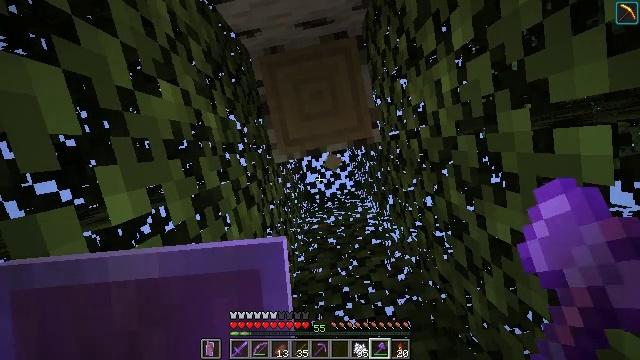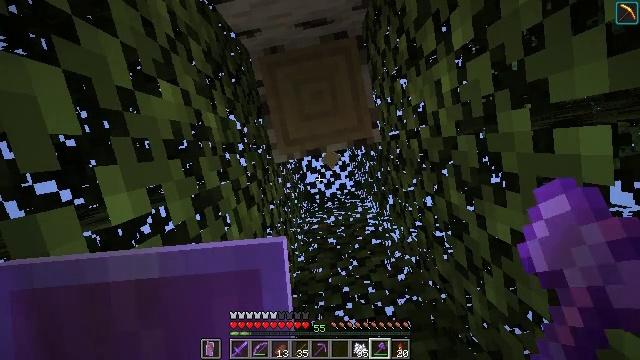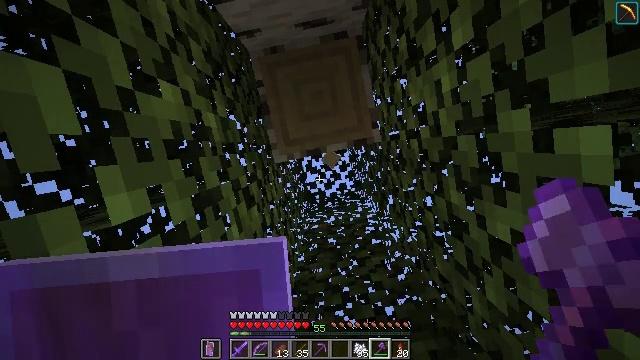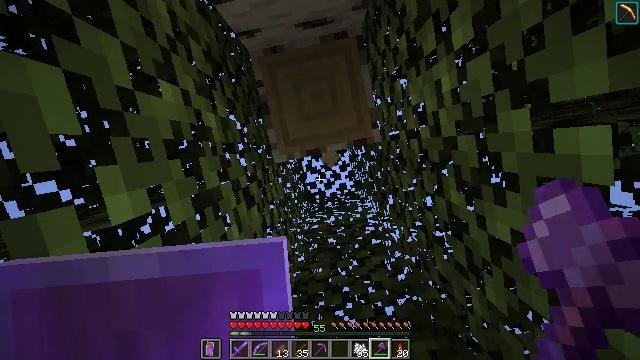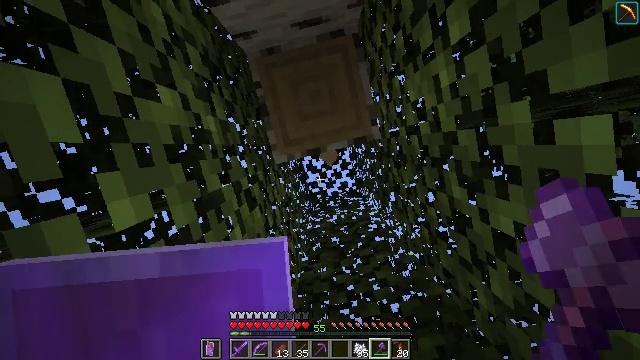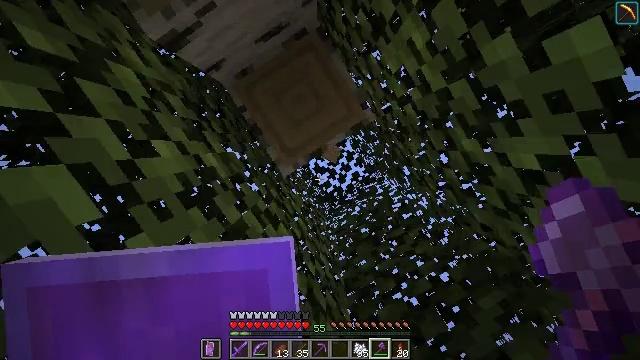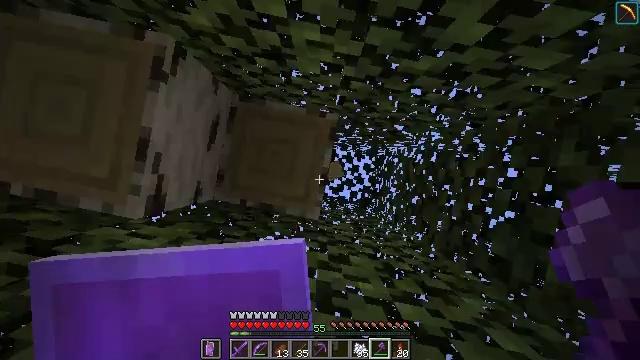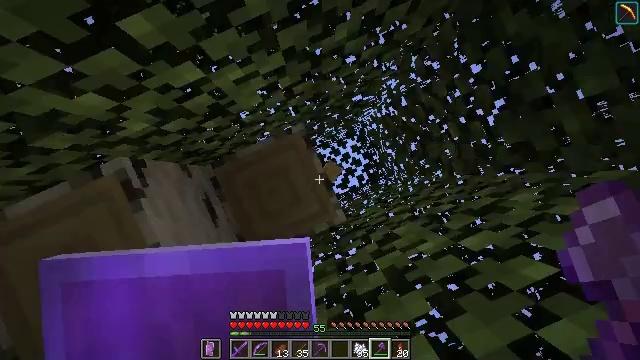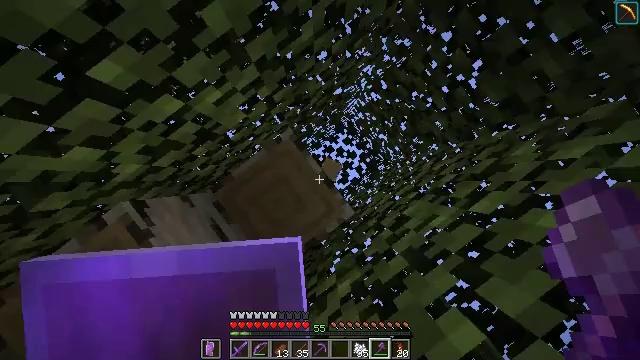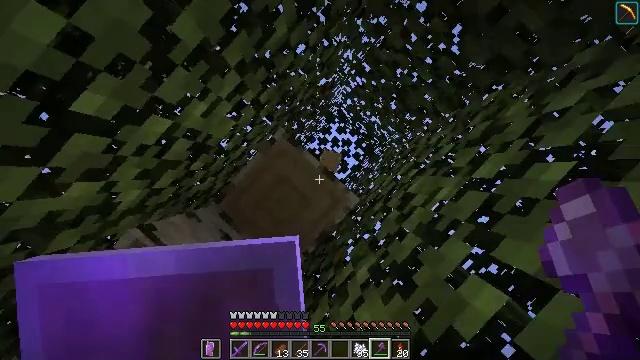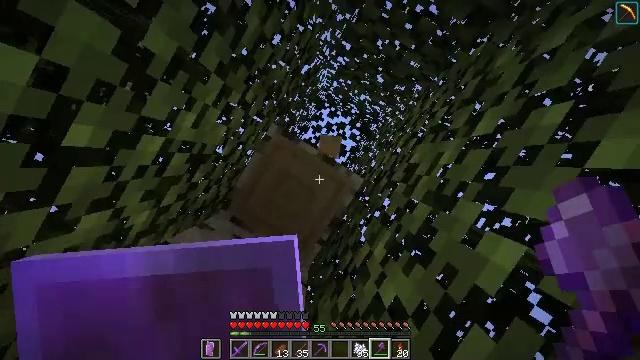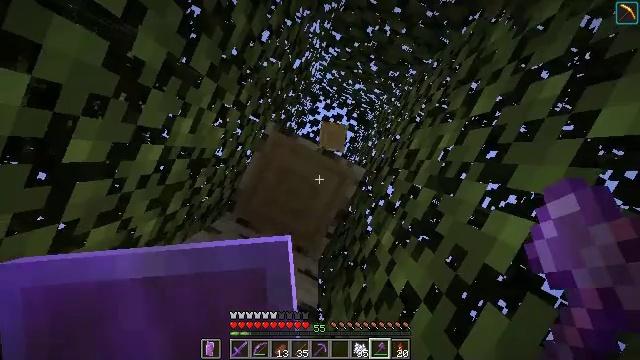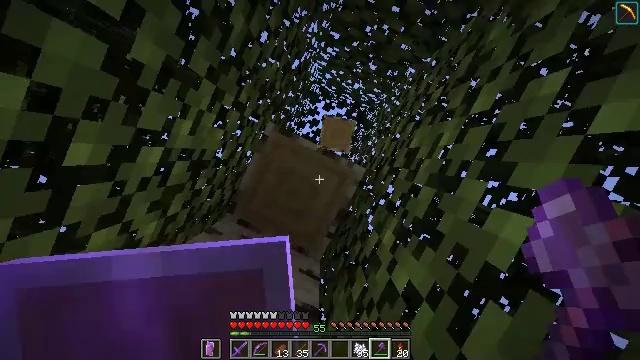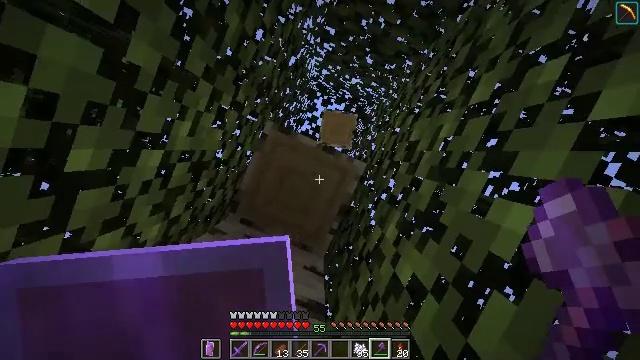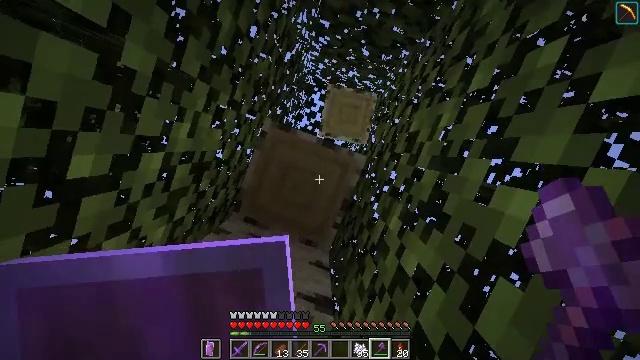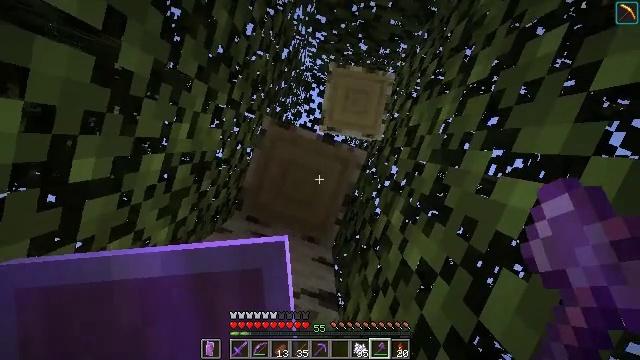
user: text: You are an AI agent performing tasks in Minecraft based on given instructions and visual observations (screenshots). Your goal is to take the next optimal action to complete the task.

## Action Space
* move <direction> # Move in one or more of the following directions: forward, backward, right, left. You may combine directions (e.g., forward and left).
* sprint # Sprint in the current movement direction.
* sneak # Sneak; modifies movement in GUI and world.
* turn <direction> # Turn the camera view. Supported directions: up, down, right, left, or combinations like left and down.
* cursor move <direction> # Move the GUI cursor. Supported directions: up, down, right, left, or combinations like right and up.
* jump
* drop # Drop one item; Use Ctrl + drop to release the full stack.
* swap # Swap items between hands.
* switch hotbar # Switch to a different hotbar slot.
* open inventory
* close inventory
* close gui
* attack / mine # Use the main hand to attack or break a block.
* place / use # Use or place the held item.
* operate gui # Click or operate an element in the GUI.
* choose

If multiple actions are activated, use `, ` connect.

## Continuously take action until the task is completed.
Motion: motion action
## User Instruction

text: Chop down the birch log.
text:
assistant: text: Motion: no_op
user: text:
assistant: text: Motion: no_op
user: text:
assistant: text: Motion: no_op
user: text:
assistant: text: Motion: turn left
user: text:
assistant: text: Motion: turn left
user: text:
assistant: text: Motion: turn left and up
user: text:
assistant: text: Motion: turn left and up
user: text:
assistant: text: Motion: turn left
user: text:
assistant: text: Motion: turn left and down
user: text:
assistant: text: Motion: turn left and down
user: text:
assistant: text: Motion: turn left and down
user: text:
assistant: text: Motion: no_op
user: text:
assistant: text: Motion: turn left
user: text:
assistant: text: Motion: turn left and down
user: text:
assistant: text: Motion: turn left
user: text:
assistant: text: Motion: turn left and down
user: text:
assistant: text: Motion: no_op
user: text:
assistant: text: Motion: attack / mine
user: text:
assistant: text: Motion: turn left, attack / mine
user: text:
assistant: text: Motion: attack / mine
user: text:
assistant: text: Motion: attack / mine
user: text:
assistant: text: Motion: attack / mine
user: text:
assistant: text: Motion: attack / mine
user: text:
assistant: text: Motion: attack / mine
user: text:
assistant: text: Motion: attack / mine
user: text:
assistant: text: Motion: attack / mine
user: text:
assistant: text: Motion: attack / mine
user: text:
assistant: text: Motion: attack / mine
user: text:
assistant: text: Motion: attack / mine
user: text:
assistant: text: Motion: attack / mine